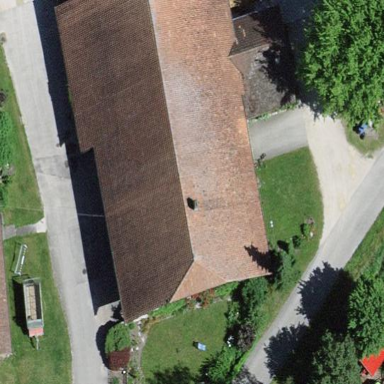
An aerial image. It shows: Farm building.